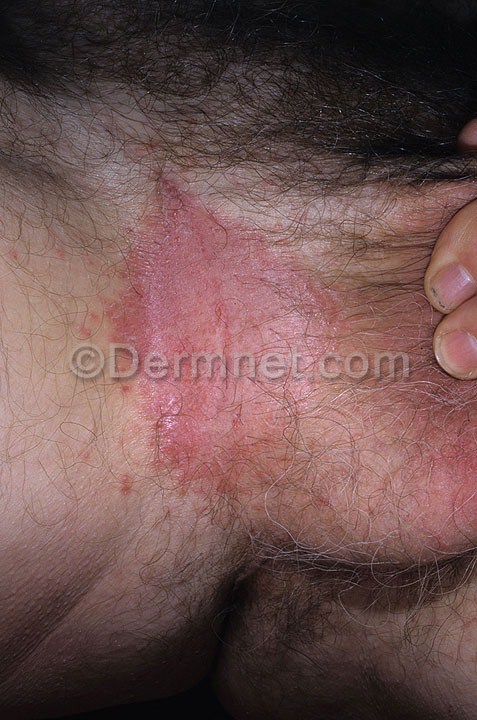
Disease: Tinea Ringworm Candidiasis and other Fungal Infections